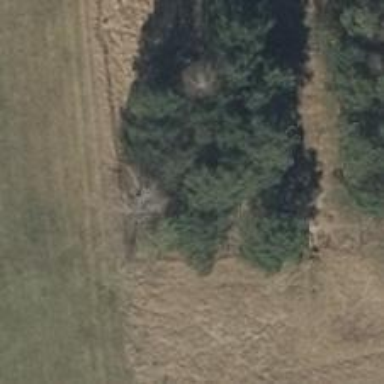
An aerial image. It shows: Deciduous broadleaved tree.